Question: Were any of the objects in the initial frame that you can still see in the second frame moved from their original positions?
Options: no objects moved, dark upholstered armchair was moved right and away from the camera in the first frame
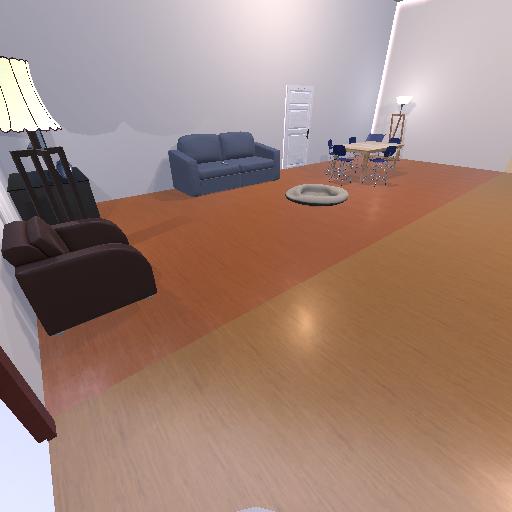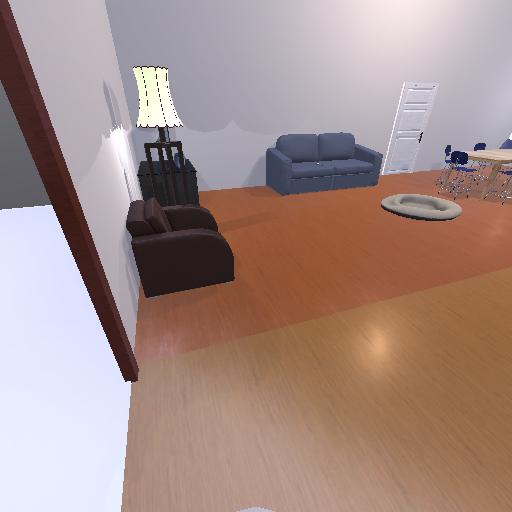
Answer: no objects moved